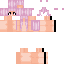
A female human skin with pale skin, wearing blonde long hair dressed in a purple tshirt and brown pants, featuring a closed mouth.